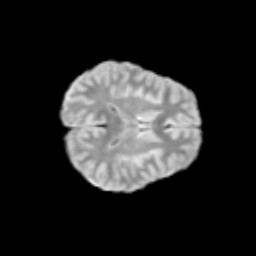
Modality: T2w
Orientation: axial
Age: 12
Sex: female
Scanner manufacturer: siemens
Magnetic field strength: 3 T
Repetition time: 3.8 s
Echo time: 0.07 s